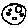
Label: moon